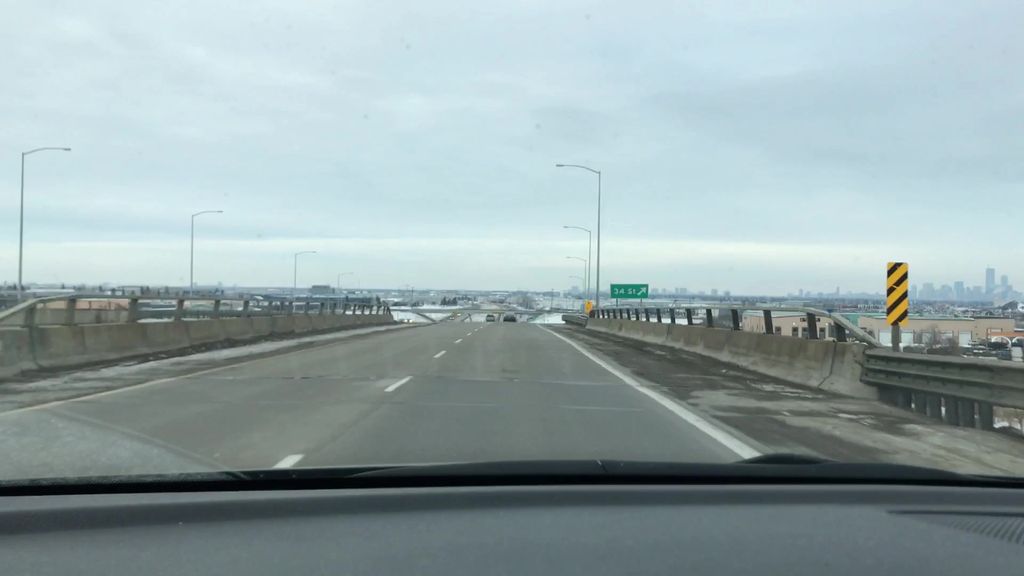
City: edmonton